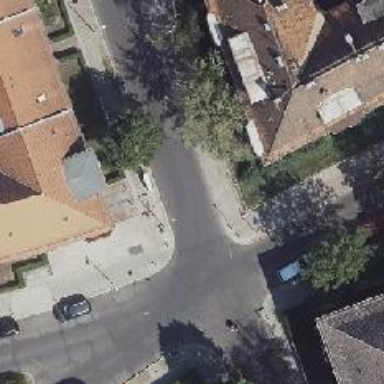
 there is parallel on-street parking. The surface of the left sidewalk is made of sett."